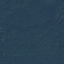
Label: Forest